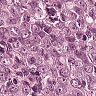
Metastatic tissue present: yes